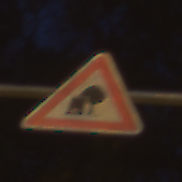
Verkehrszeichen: UnzureichendesLichtraumprofil
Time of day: Night
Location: Outdoor (Urban)
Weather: Clear
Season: NotSpecified
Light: Artificial